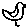
Label: bird